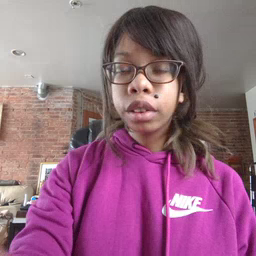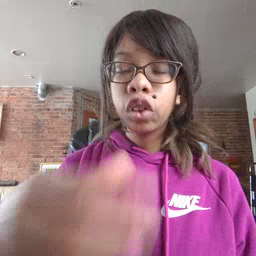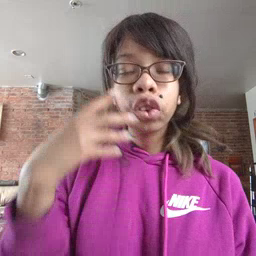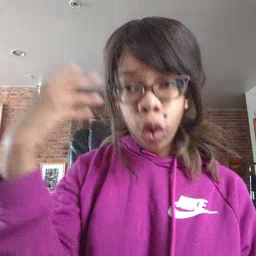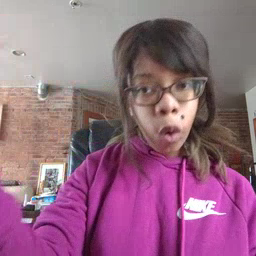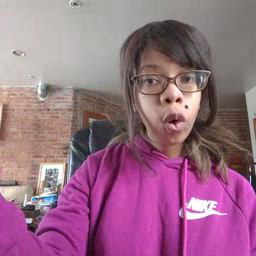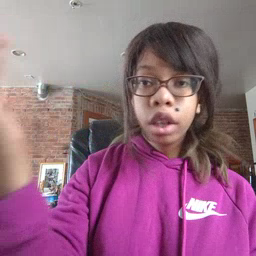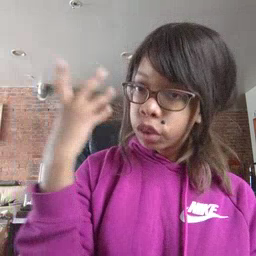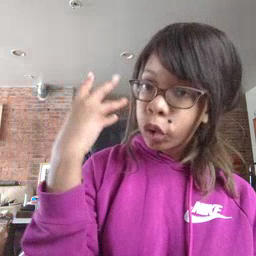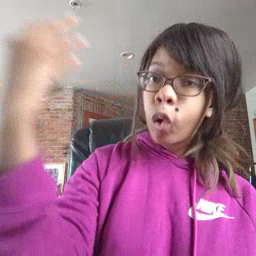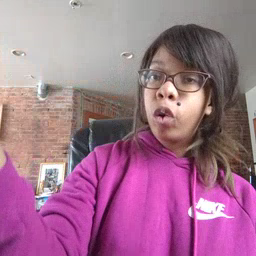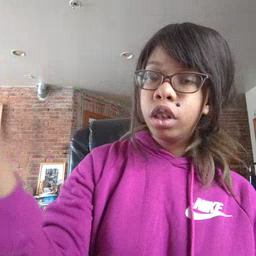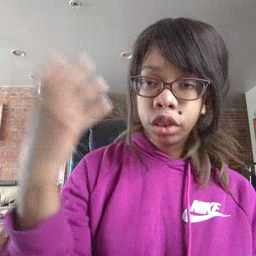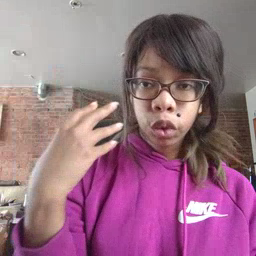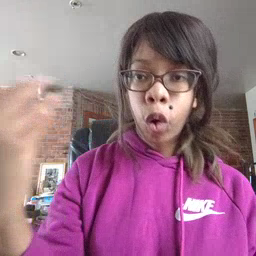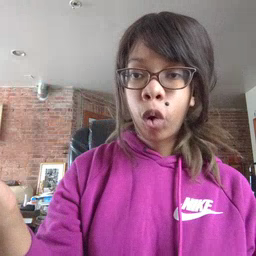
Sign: go